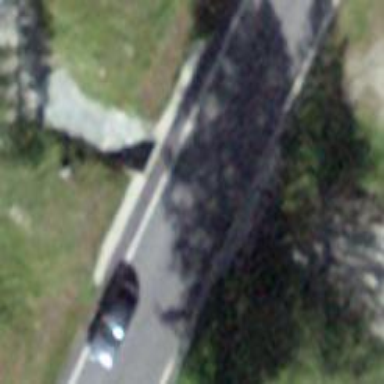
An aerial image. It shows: Secondary road with asphalt surface.